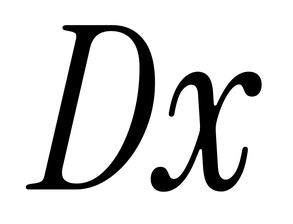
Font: InstrumentSerif-Italic